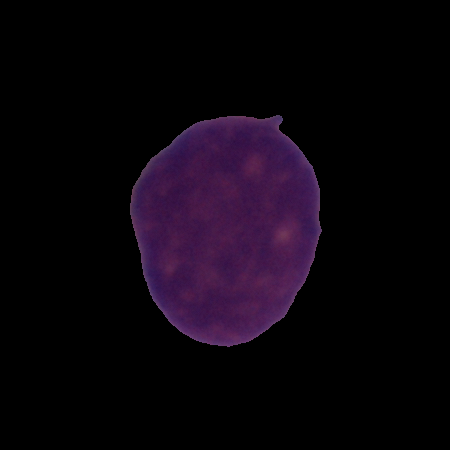
Label: cancer